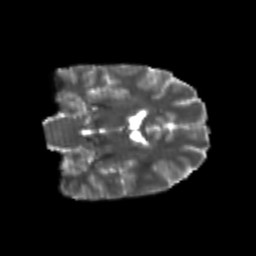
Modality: T2w
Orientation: coronal
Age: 23
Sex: female
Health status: healthy
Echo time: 0.074 s